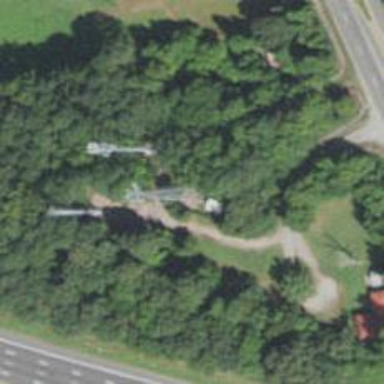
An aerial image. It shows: Mast tower used for communication.